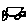
Label: car